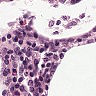
Metastatic tissue present: no